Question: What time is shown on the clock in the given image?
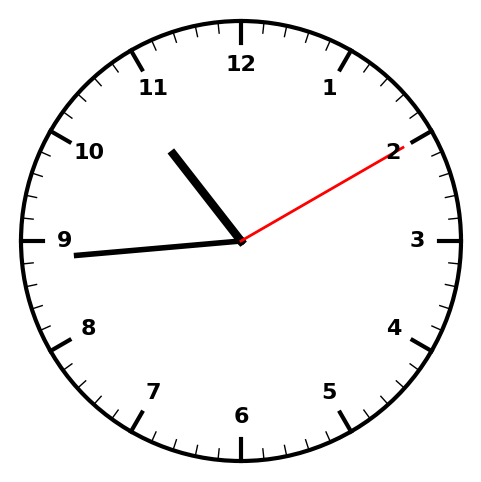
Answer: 10:44:10